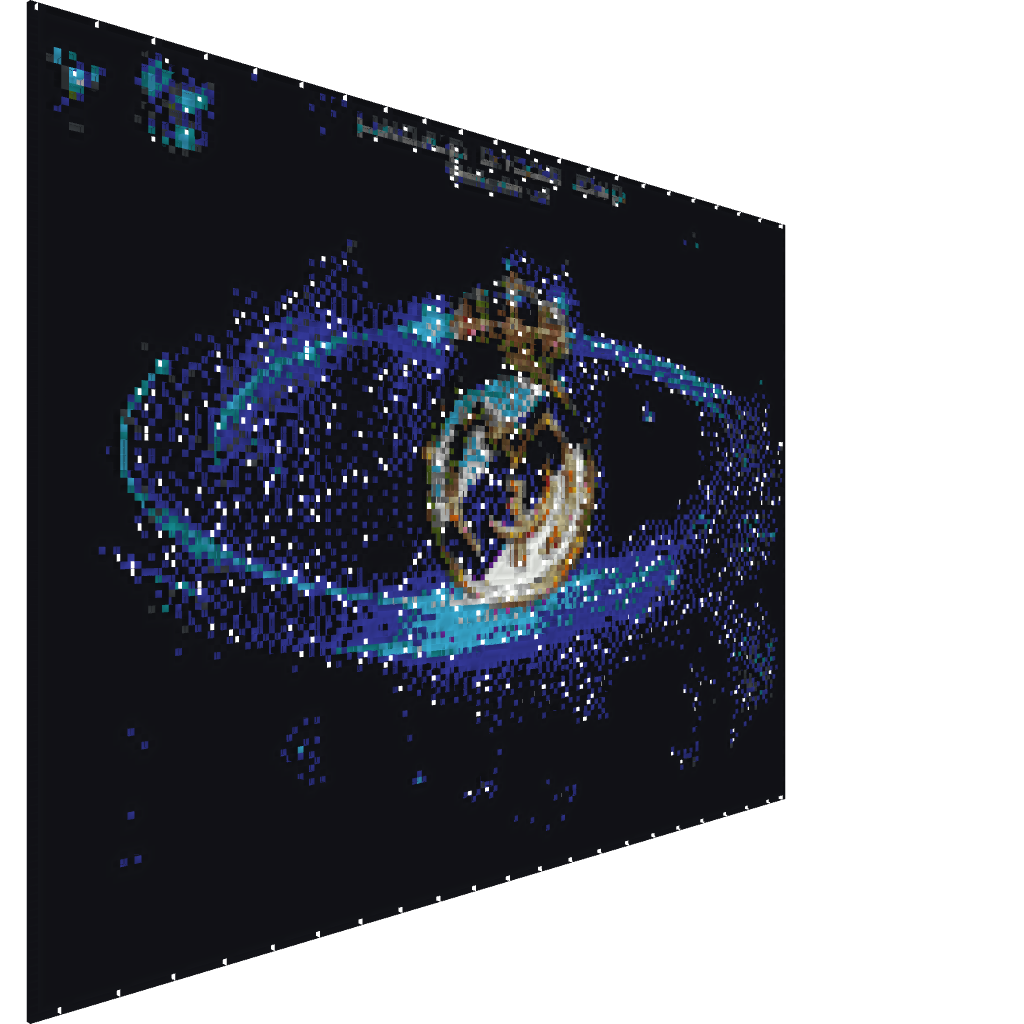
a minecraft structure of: Real Madrid F.C